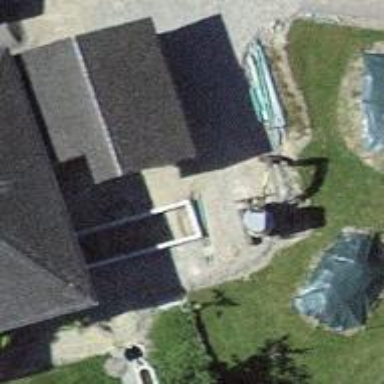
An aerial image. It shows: Garage building.